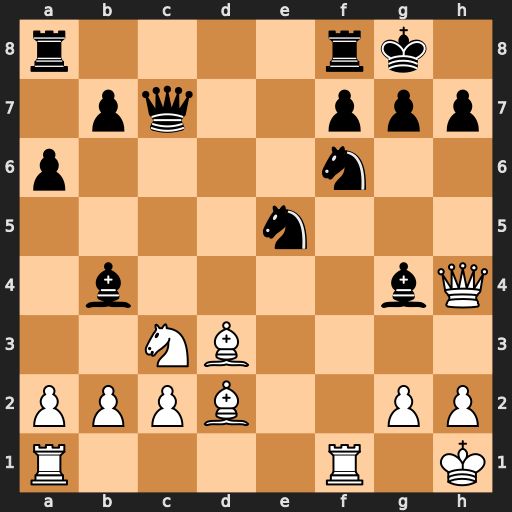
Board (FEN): r4rk1/1pq2ppp/p4n2/4n3/1b4bQ/2NB4/PPPB2PP/R4R1K
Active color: w
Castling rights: -
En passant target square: -
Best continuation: Nd5 Nxd3 Nxc7